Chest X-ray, PA view. Patient: 76 years old, sex F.
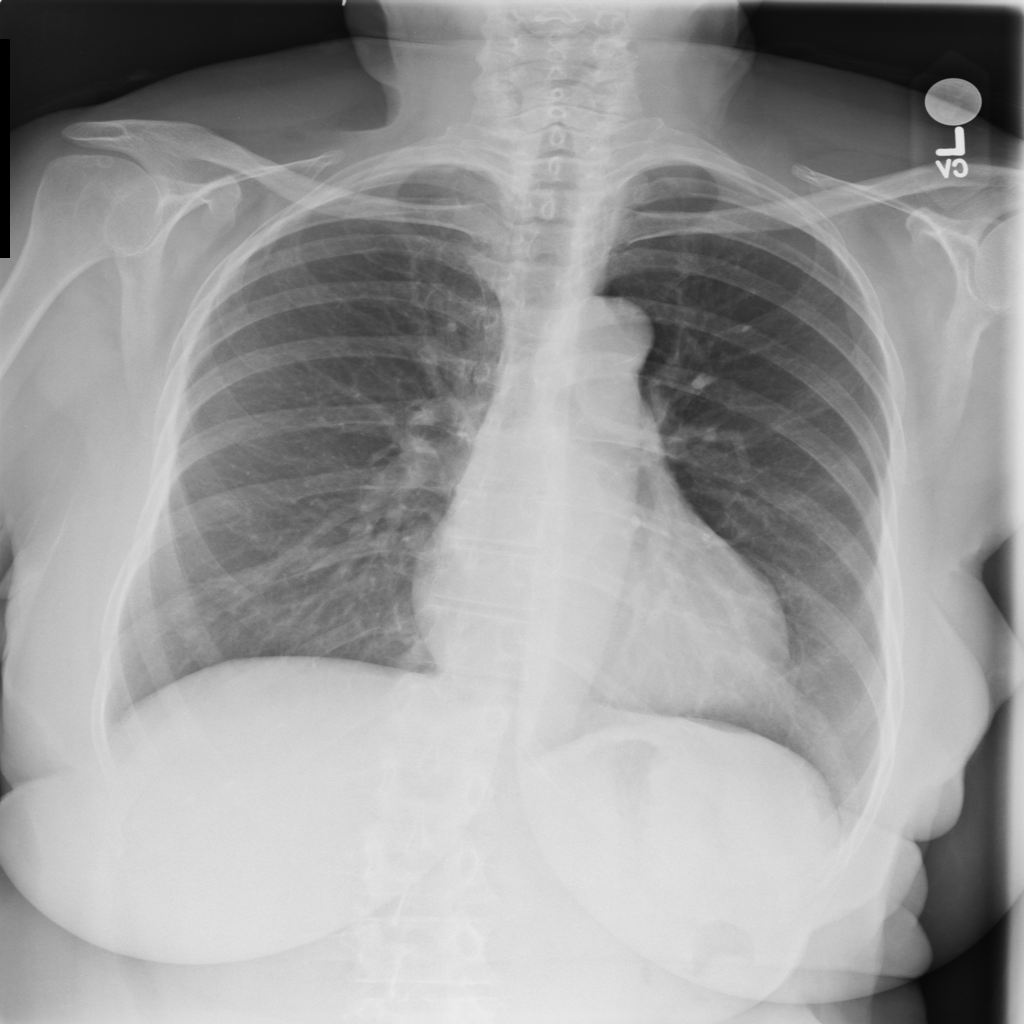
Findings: No Finding